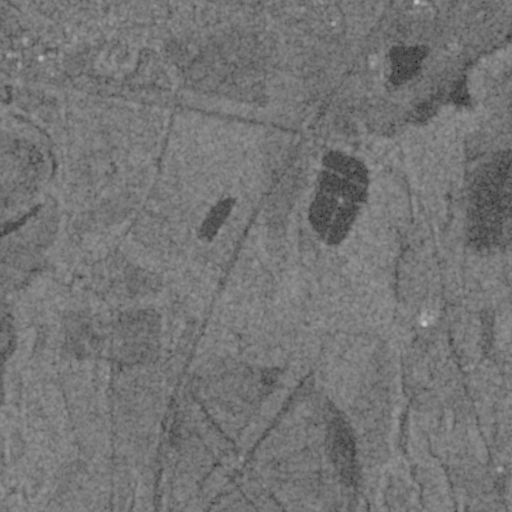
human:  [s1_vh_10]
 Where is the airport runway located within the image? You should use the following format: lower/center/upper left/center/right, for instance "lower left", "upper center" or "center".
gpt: The airport runway is located in the lower center of the image.
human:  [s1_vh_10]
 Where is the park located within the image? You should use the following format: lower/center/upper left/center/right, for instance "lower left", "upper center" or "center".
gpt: The park is located in the upper left of the image.
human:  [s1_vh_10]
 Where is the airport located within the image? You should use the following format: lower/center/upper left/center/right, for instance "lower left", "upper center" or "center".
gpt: There is no airport in the image.

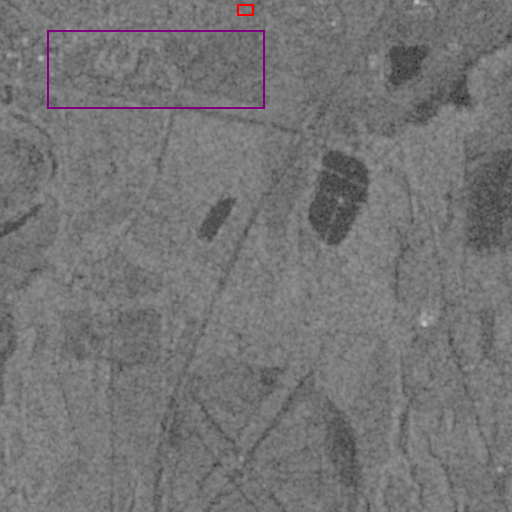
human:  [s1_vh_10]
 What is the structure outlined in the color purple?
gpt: The structure outlined in purple is a park.
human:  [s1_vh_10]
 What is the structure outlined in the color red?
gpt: The structure outlined in red is a building.
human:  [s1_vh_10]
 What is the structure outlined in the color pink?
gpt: There is no pink outline.